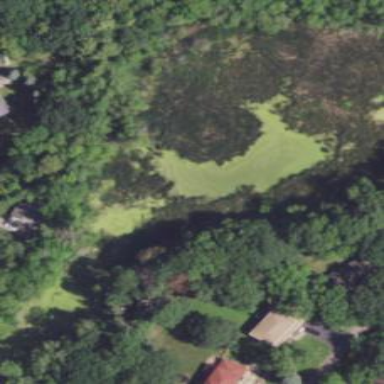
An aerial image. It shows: Marshy wetland area.